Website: bh-photo
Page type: customer-info-address
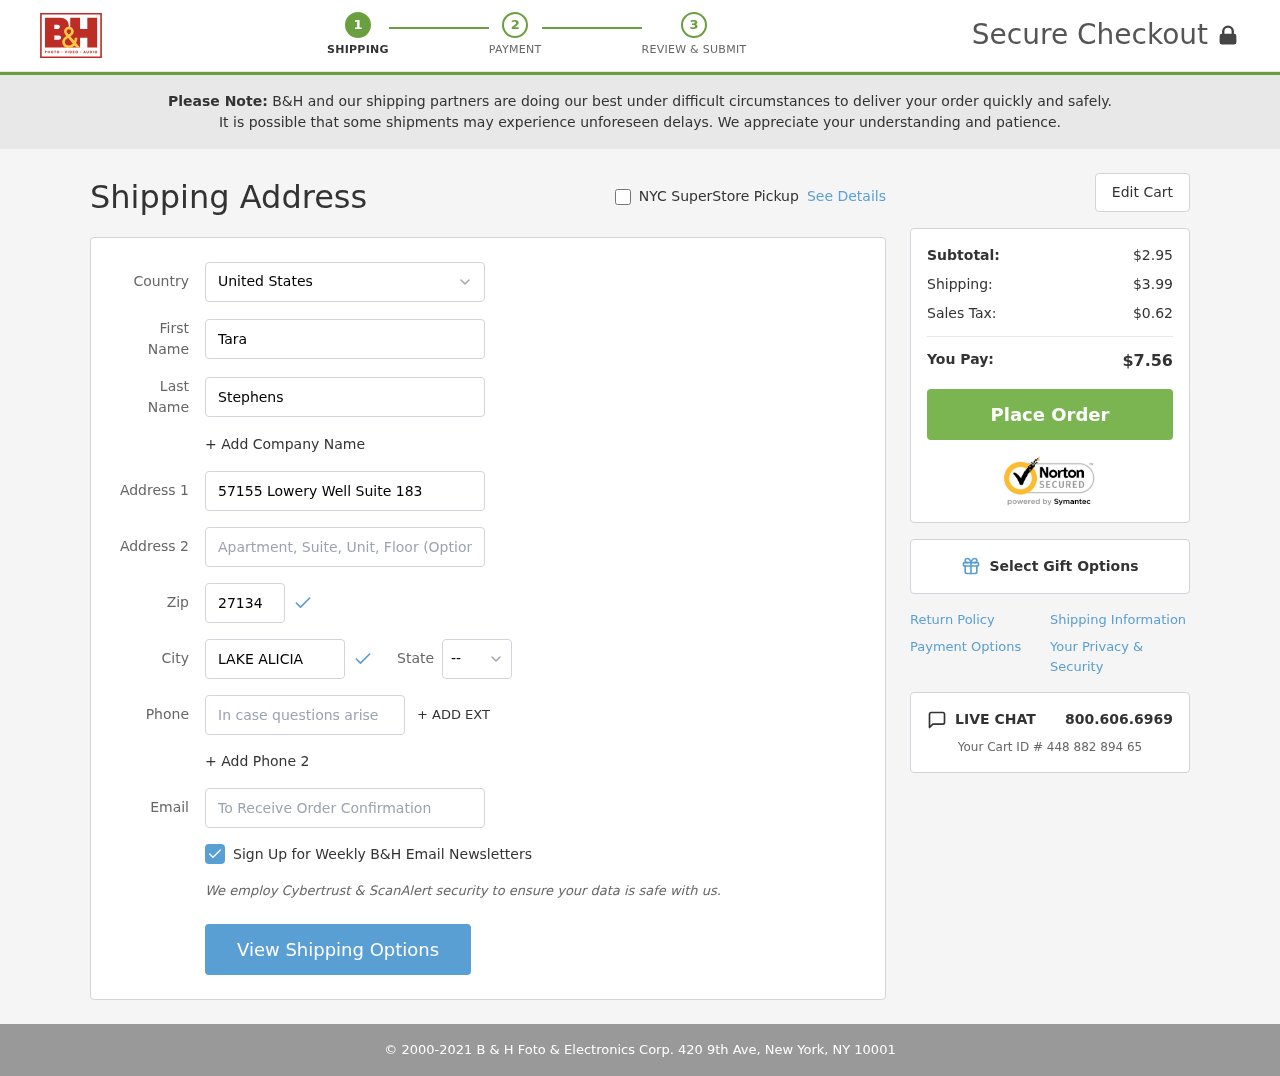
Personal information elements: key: PII_CITY
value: Lake Alicia
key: PII_COUNTRY
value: United States
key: PII_EMAIL
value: tstephens@yahoo.com
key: PII_FIRSTNAME
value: Tara
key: PII_LASTNAME
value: Stephens
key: PII_PHONE
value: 5667162380
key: PII_POSTCODE
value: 27134
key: PII_STATE_ABBR
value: TN
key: PII_STREET
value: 57155 Lowery Well Suite 183
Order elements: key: ORDER_SUBTOTAL
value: $2.95
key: ORDER_SHIPPING_COST
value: $3.99
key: ORDER_TAX
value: $0.62
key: ORDER_TOTAL
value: $7.56
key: ORDER_ID
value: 448 882 894 65